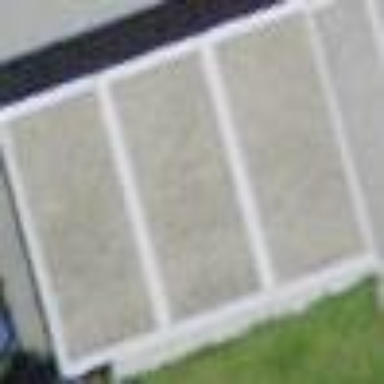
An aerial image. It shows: Group of garages.